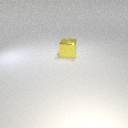
large yellow metal cube